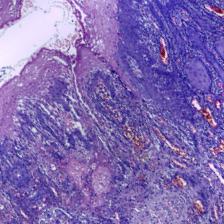
Diagnosis: OSCC